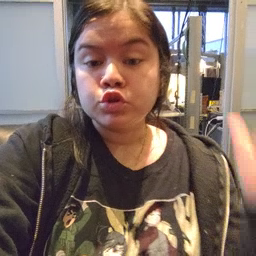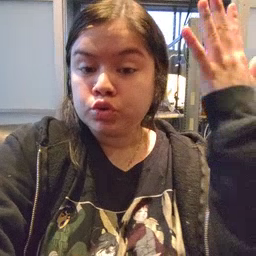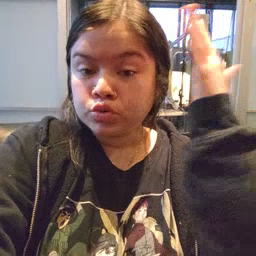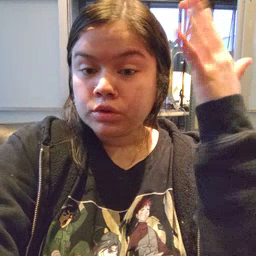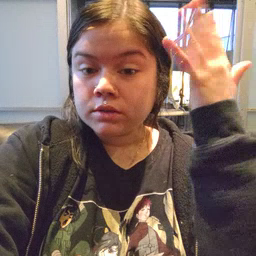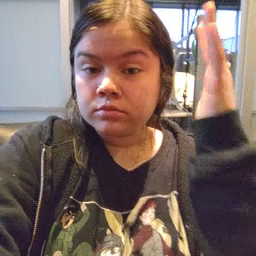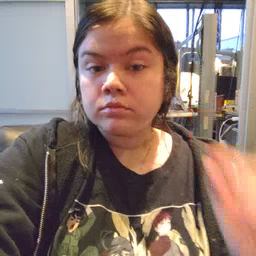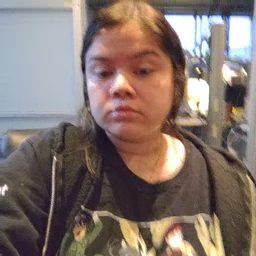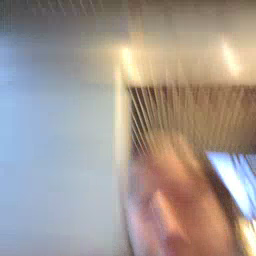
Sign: tree